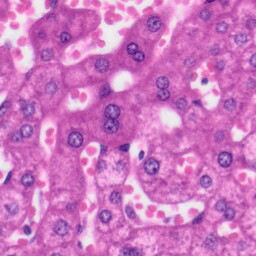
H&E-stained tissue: Liver